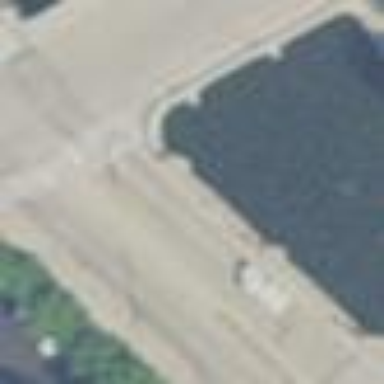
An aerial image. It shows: Man-made bridge.